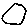
Label: moon